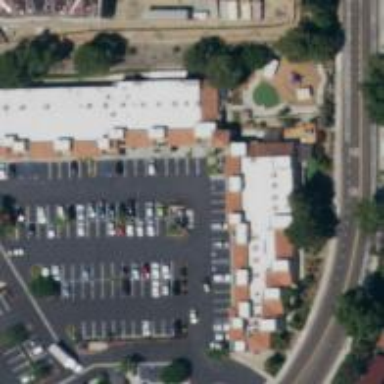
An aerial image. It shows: Commercial building.